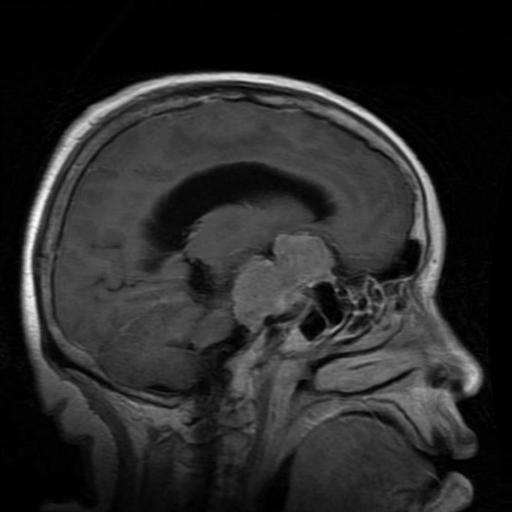
Label: meningioma